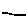
Label: line